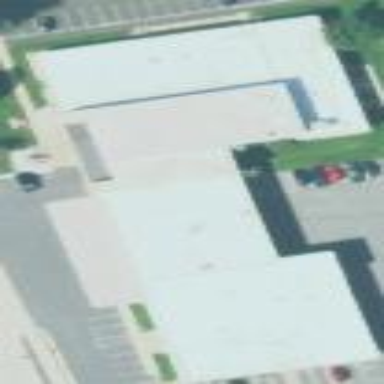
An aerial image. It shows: Fire station building.